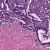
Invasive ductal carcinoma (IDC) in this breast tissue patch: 1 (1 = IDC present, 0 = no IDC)